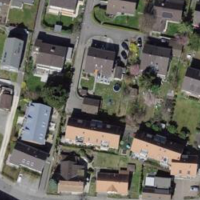
EUNIS habitat code: 54
Species observed at this site:
Papilio machaon